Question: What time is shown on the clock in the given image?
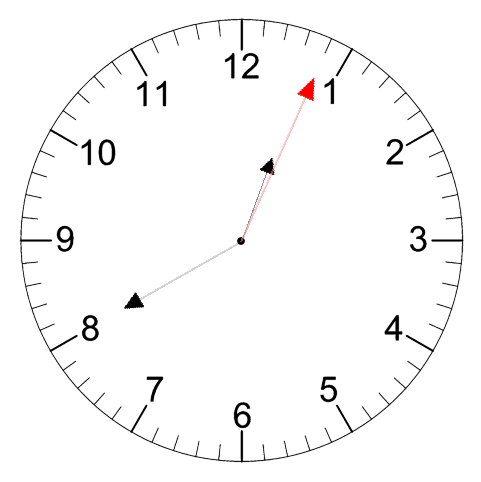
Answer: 12:40:04